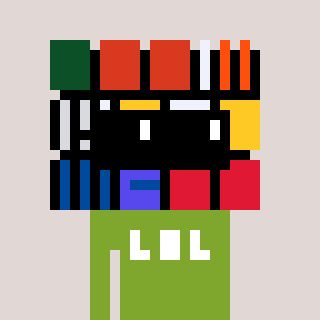
a pixel art character with square black sunglasses, a abstract-shaped head and a slimegreen-colored body on a warm background